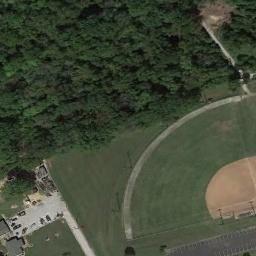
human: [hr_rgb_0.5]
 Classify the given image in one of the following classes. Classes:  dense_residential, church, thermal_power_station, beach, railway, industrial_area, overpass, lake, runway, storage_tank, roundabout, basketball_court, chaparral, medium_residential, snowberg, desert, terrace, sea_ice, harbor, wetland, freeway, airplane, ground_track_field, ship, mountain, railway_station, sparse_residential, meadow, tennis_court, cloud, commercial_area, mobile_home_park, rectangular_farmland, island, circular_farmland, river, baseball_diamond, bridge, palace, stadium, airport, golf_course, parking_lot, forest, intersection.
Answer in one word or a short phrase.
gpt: baseball_diamond